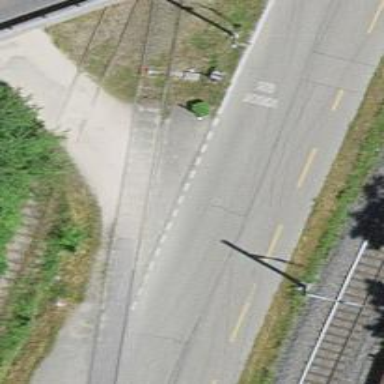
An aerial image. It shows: Preserved railway spur.